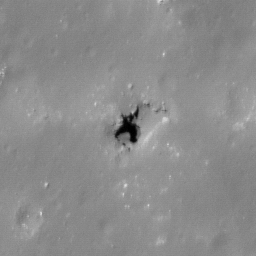
Pit: Jackson 2a
Host crater: Jackson
Host type: impact_melt
Lunar coordinates: latitude 22.497, longitude 196.281